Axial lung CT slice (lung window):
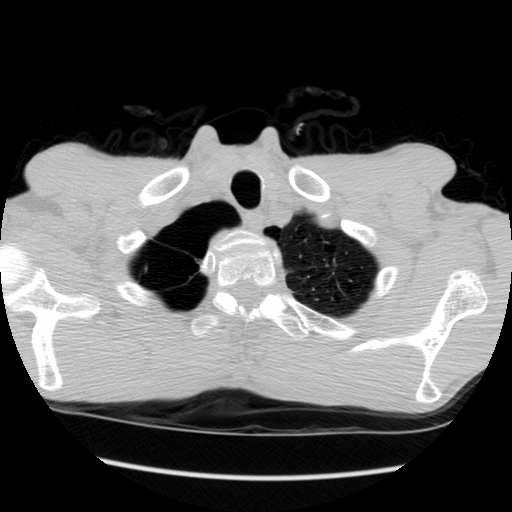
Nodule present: no